Interaction volume radius: 5 \u00c5
Interaction volume height: 25 \u00c5
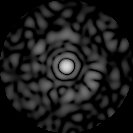
Disorder parameter: 0.8236